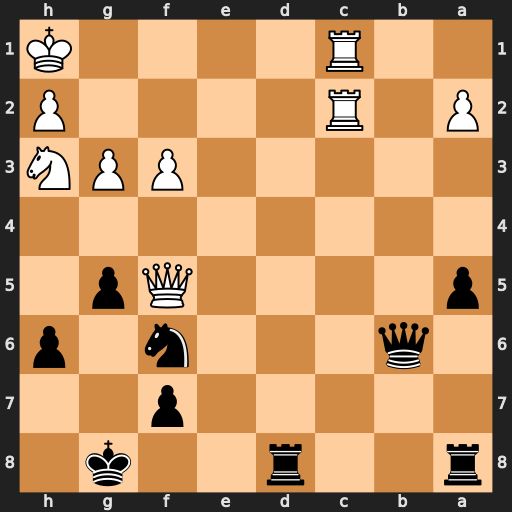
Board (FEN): r2r2k1/5p2/1q3n1p/p4Qp1/8/5PPN/P1R4P/2R4K
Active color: b
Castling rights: -
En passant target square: -
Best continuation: Rd5 Qxd5 Nxd5